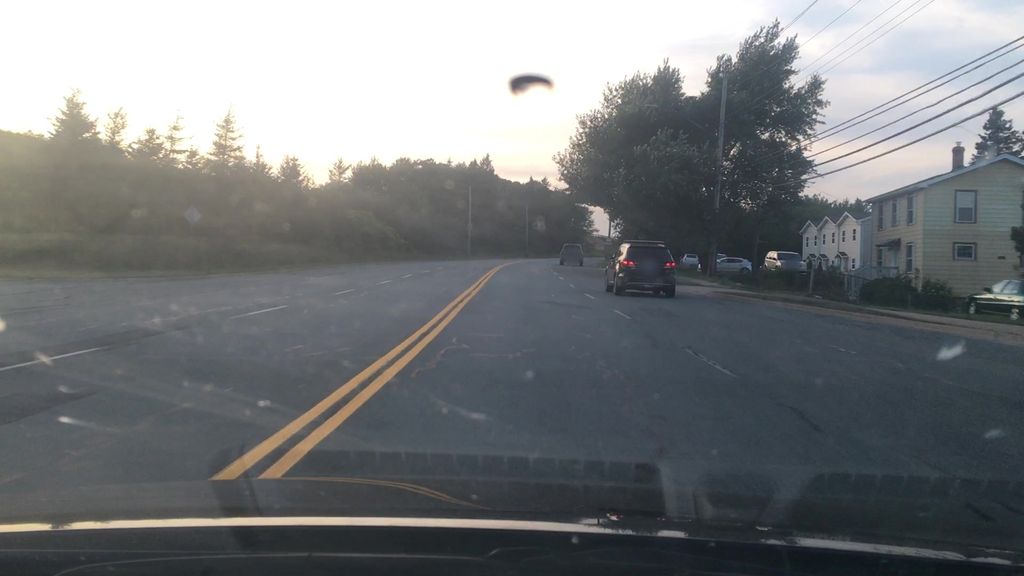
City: halifax